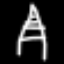
Label: The Eiffel Tower